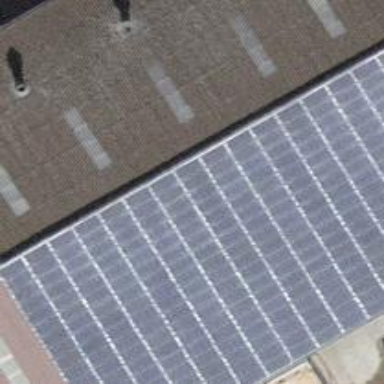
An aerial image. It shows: Solar power generator with photovoltaic panels.